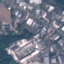
Land use / land cover: Industrial